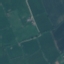
Land use / land cover class: Pasture